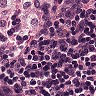
Metastatic tissue present: no